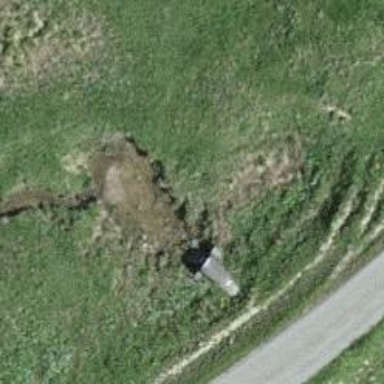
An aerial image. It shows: Culvert tunnel.